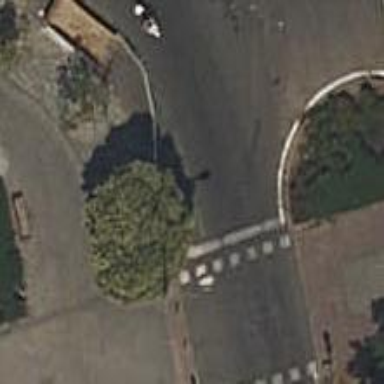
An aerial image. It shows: Road with traffic signals.